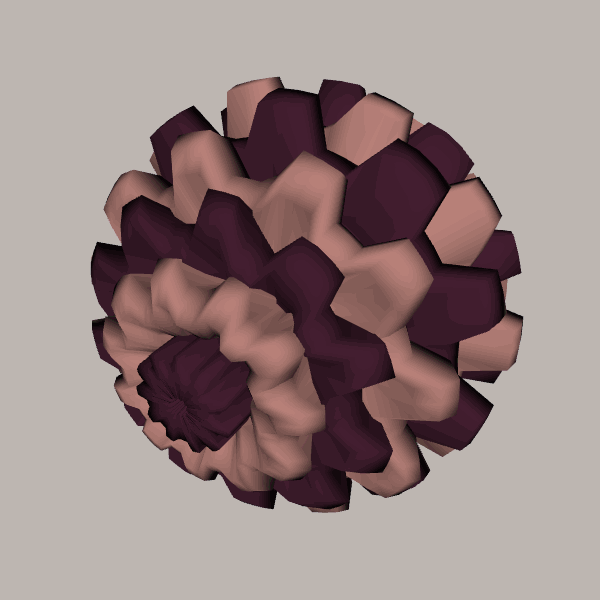
Background: light